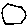
Label: hexagon